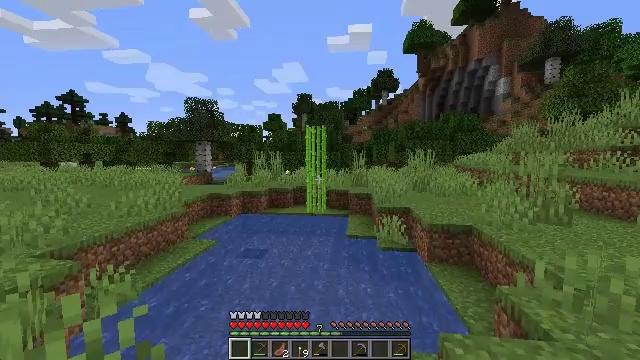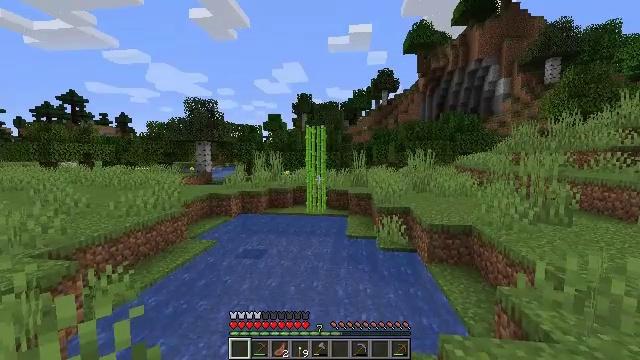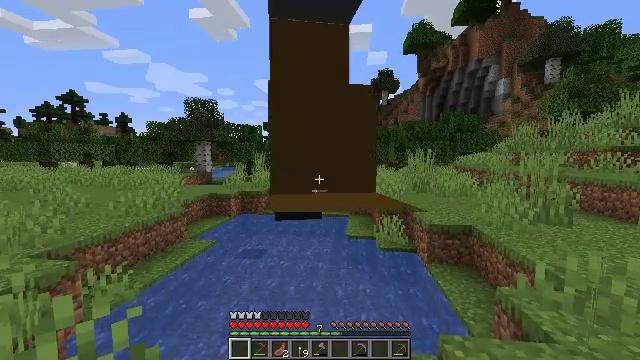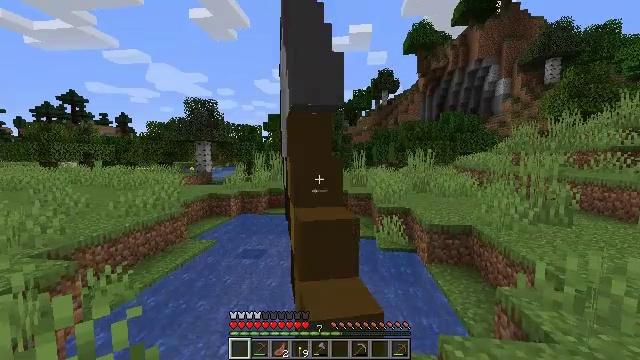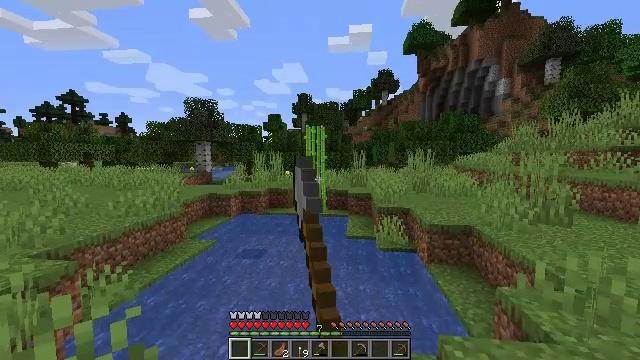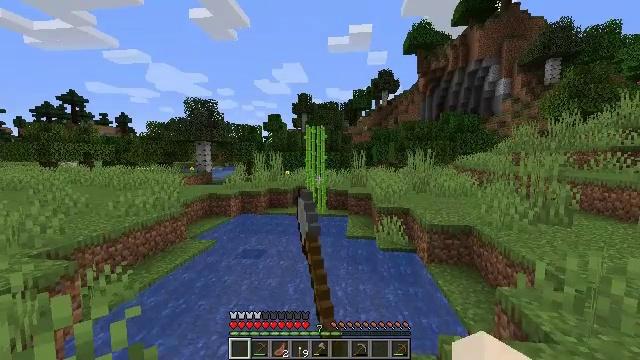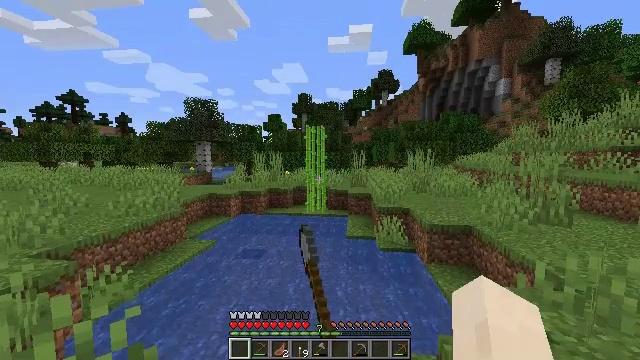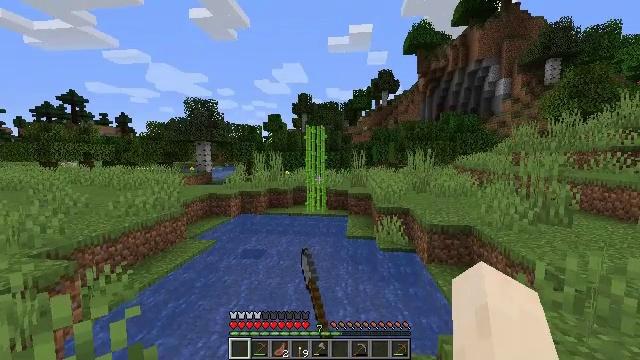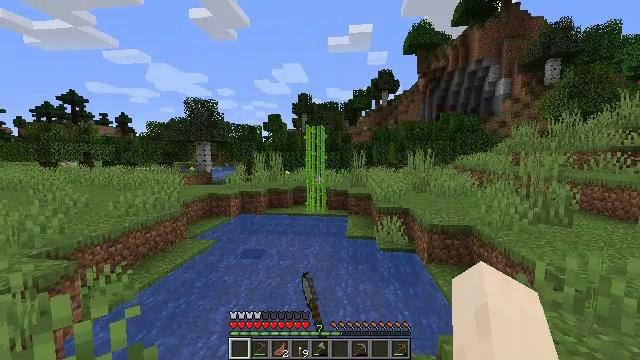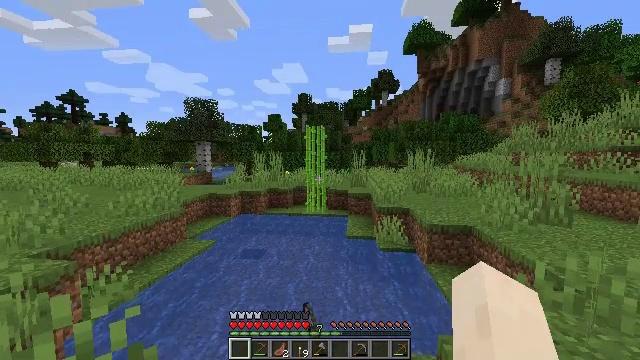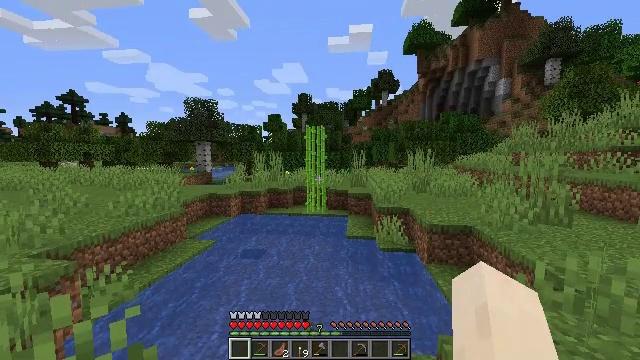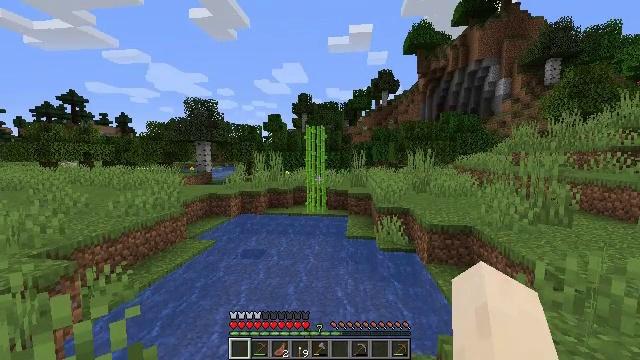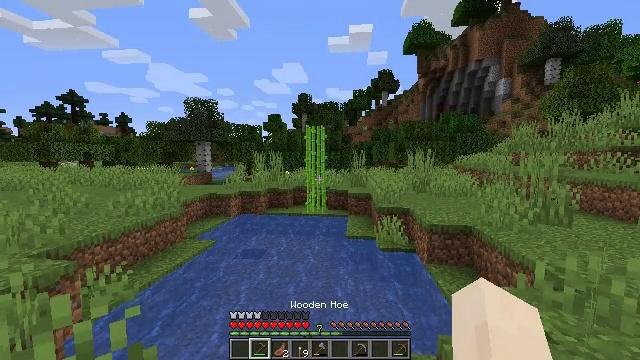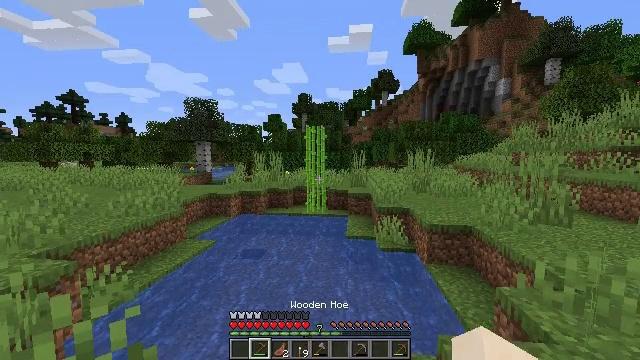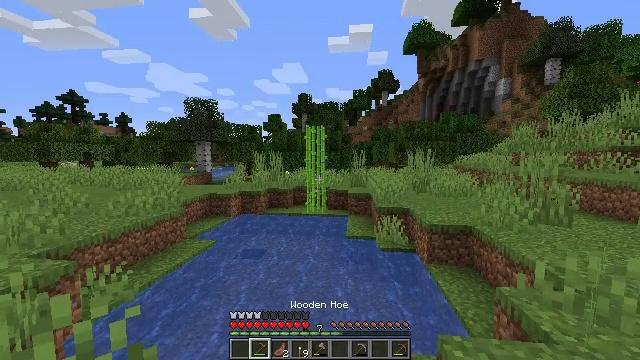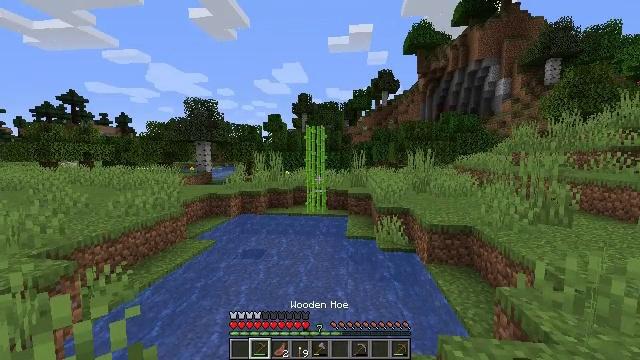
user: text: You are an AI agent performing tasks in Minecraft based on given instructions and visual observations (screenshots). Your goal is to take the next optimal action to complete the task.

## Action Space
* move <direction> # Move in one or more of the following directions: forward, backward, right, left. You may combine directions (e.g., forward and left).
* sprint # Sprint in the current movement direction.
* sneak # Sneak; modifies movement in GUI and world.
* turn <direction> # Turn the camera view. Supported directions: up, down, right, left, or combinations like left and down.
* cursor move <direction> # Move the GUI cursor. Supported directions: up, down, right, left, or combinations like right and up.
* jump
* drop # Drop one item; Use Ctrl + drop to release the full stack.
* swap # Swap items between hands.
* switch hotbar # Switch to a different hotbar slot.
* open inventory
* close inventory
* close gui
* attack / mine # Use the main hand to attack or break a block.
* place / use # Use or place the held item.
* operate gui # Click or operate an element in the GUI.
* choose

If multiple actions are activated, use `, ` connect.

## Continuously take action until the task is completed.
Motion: motion action
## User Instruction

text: Drop a wooden hoe.
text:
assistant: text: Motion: no_op
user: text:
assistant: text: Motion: no_op
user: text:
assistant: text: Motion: no_op
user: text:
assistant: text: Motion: no_op
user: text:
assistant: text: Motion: no_op
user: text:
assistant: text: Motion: no_op
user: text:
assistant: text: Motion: no_op
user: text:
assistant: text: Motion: no_op
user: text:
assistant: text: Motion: no_op
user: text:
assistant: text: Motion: no_op
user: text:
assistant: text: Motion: no_op
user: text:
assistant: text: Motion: no_op
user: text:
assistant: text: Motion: no_op
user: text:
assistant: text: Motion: no_op
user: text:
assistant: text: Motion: no_op
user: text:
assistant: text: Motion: no_op
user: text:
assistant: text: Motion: no_op
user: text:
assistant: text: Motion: no_op
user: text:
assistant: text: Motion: move forward
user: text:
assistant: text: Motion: move forward
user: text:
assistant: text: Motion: move forward
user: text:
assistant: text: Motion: drop
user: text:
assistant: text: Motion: drop
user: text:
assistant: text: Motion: drop
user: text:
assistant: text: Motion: no_op
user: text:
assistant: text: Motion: no_op
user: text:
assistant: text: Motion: no_op